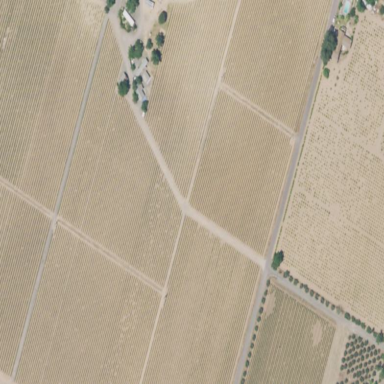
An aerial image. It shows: Vineyard growing grapes.